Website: apple
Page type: customer-info-address
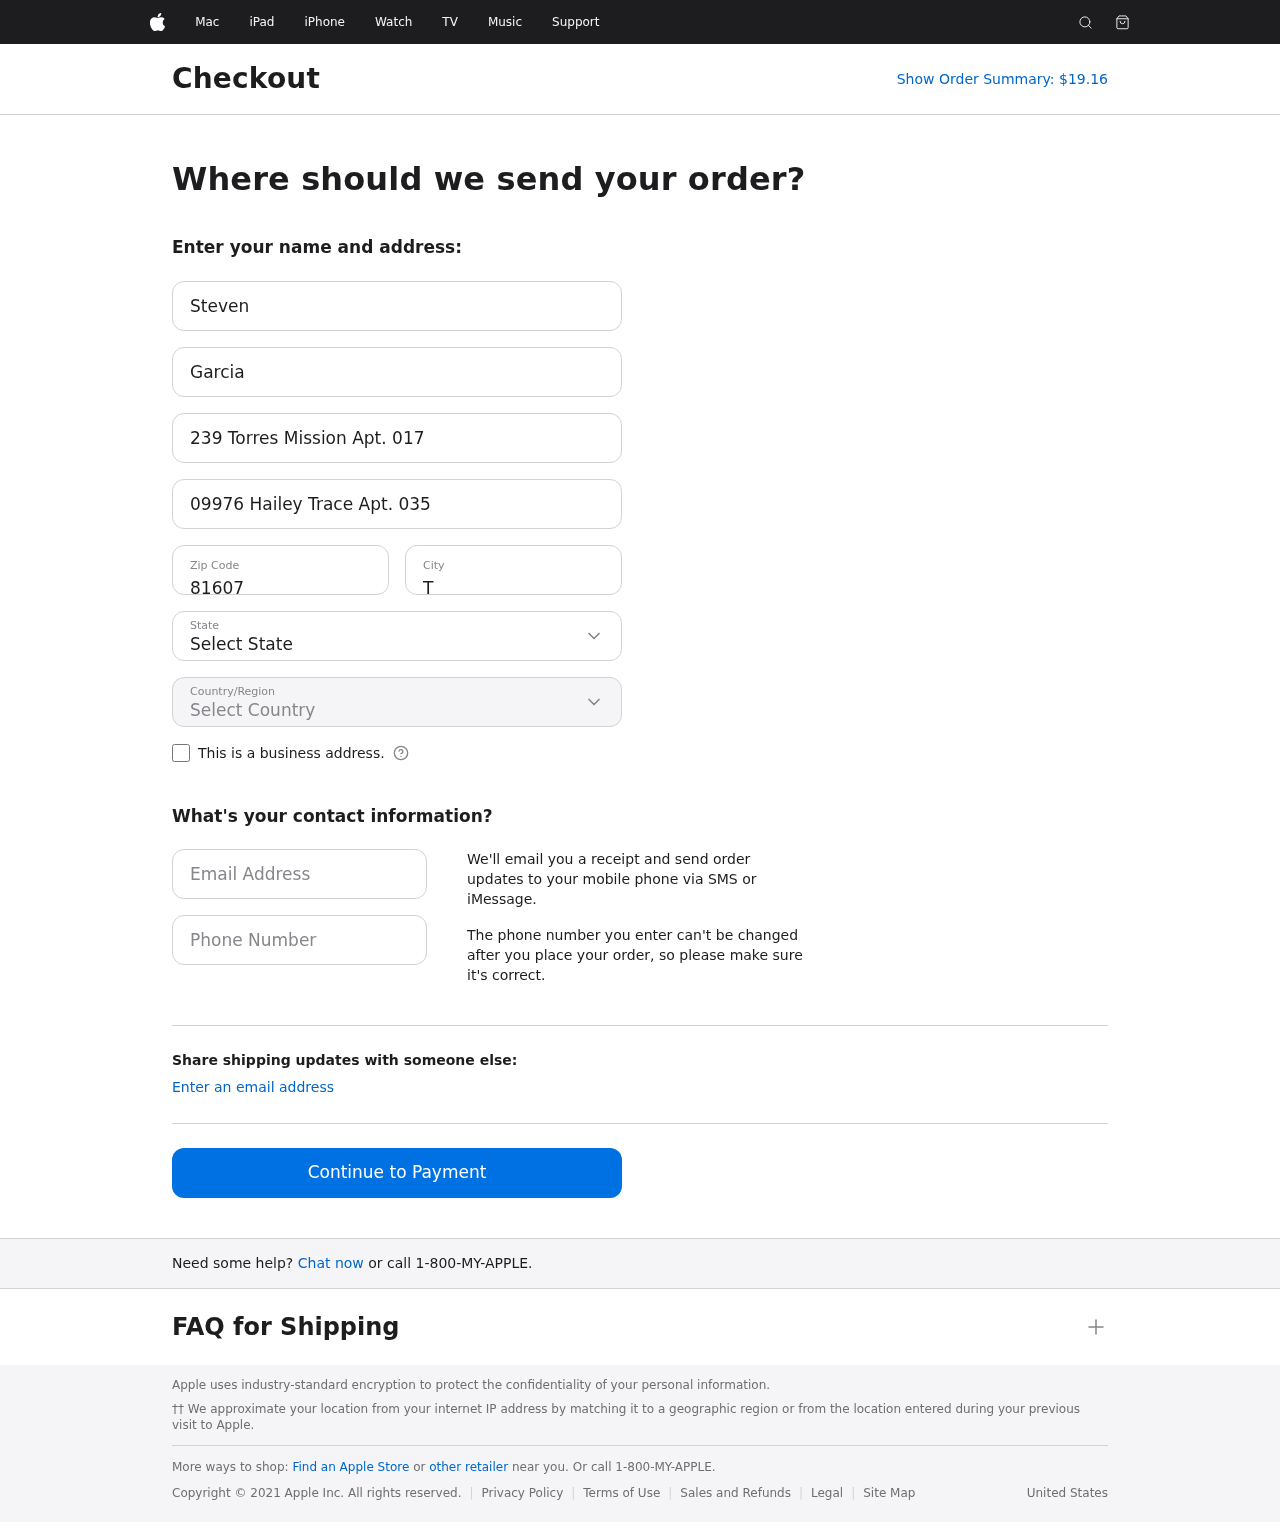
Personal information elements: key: PII_CITY
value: Tammyfurt
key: PII_COUNTRY
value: United States
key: PII_EMAIL
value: steven.garcia@yahoo.com
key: PII_FIRSTNAME
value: Steven
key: PII_LASTNAME
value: Garcia
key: PII_PHONE
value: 3385073387
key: PII_POSTCODE
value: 81607
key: PII_STATE
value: South Carolina
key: PII_STREET
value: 239 Torres Mission Apt. 017
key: PII_STREET2
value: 09976 Hailey Trace Apt. 035
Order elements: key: ORDER_TOTAL
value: Show Order Summary: $19.16